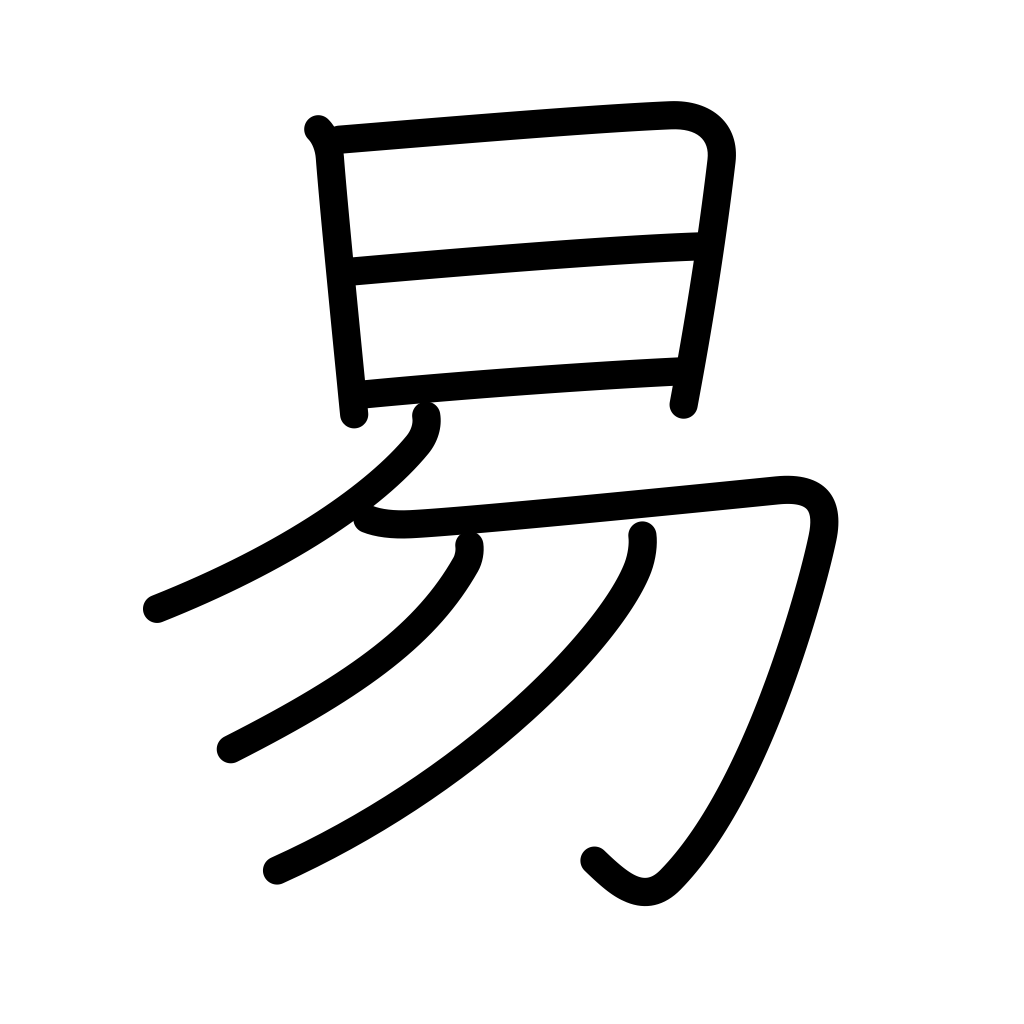
Meaning: easy, ready to, simple, fortune-telling, divination